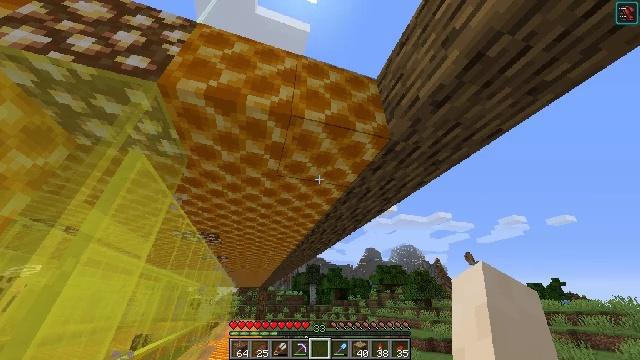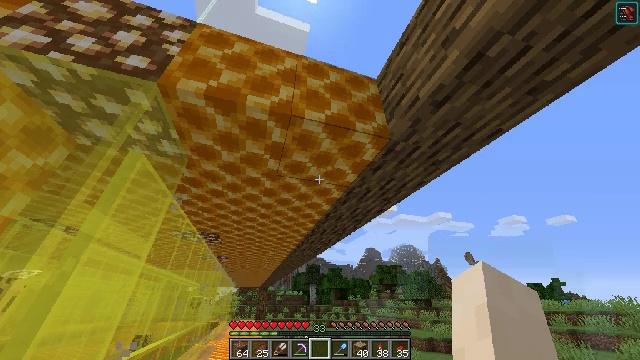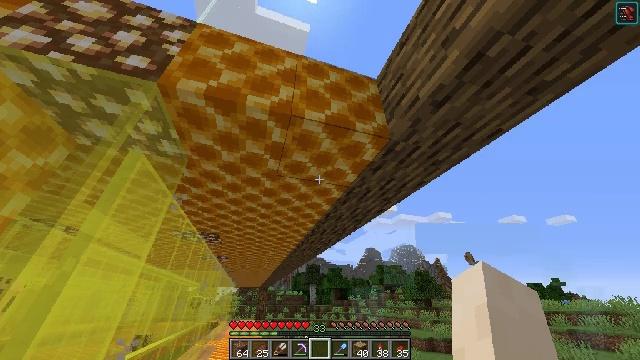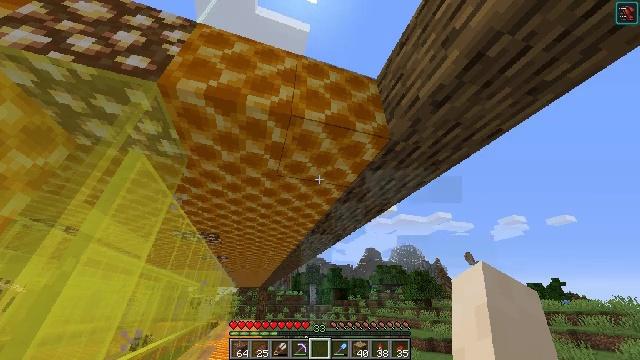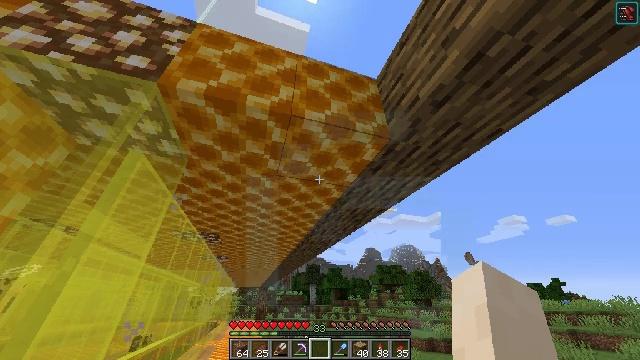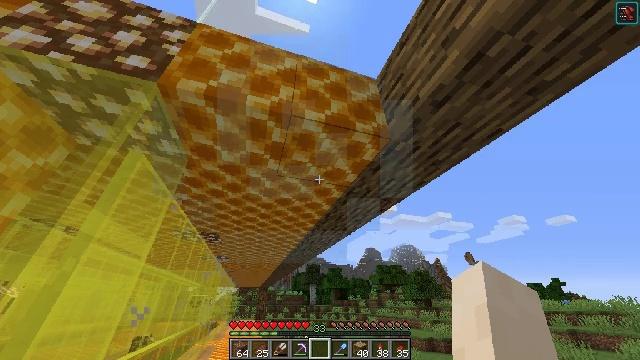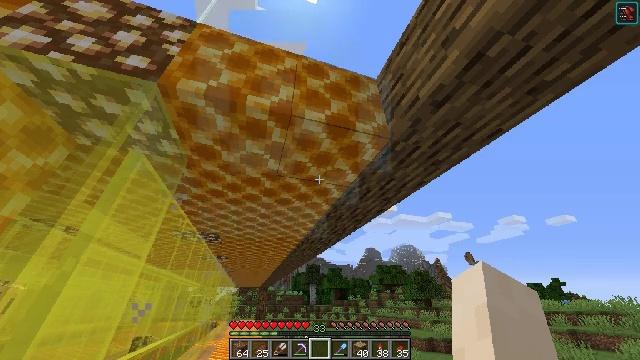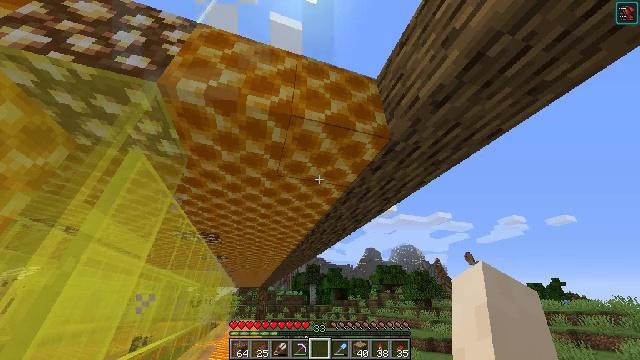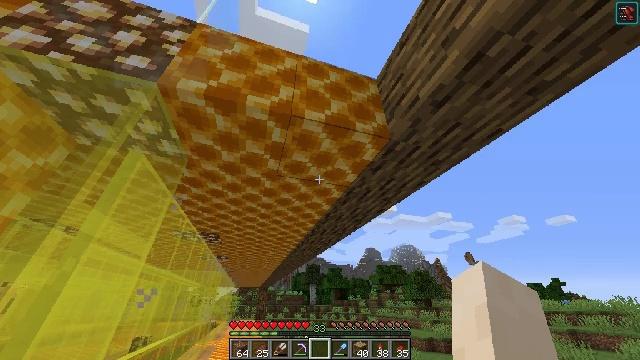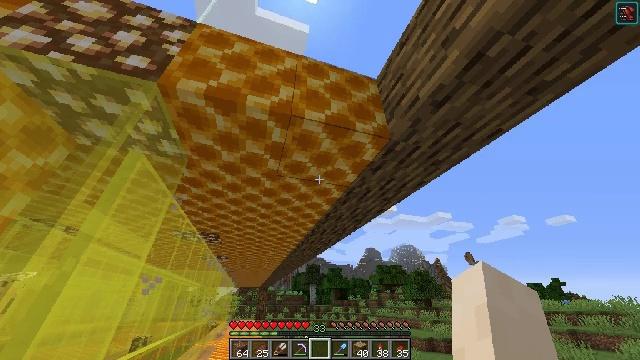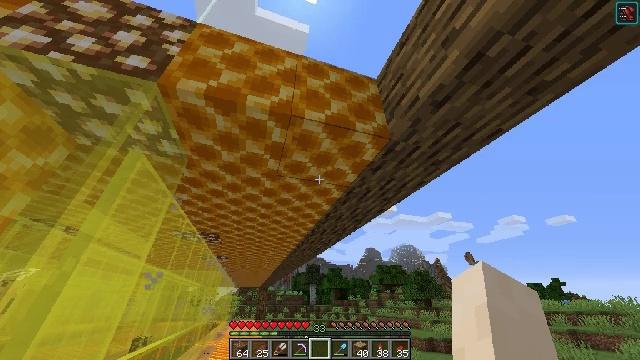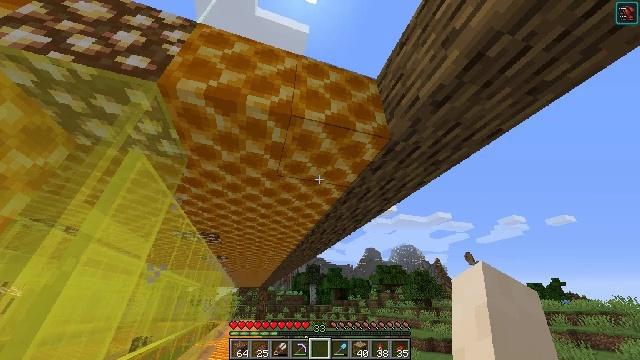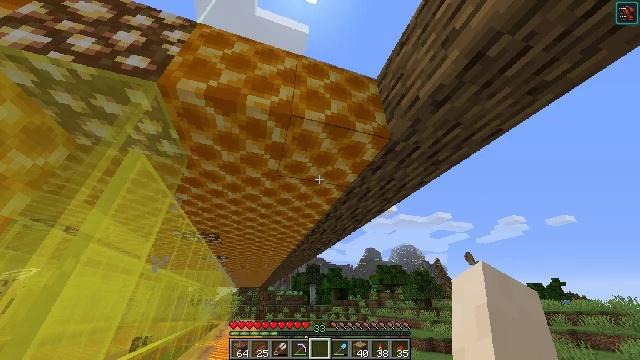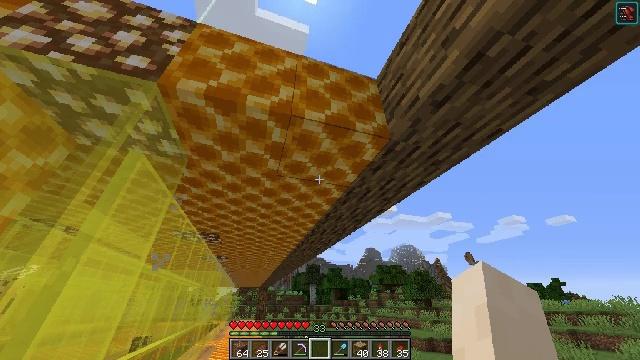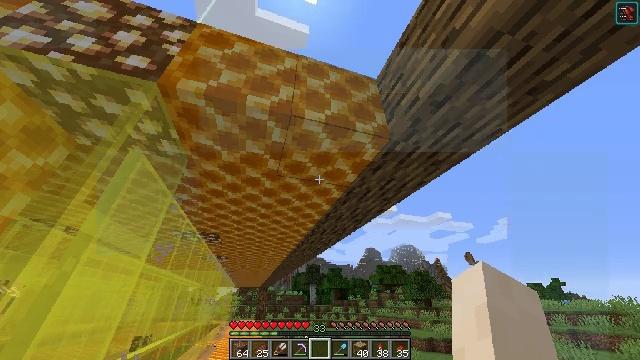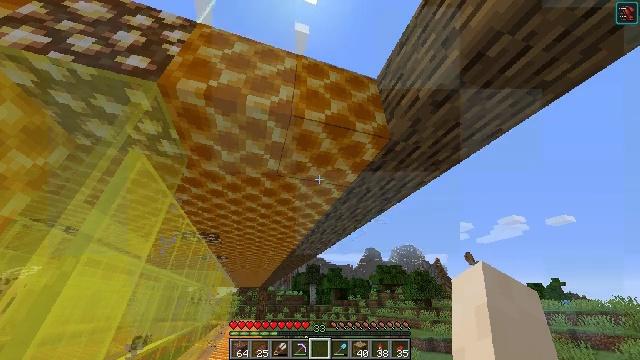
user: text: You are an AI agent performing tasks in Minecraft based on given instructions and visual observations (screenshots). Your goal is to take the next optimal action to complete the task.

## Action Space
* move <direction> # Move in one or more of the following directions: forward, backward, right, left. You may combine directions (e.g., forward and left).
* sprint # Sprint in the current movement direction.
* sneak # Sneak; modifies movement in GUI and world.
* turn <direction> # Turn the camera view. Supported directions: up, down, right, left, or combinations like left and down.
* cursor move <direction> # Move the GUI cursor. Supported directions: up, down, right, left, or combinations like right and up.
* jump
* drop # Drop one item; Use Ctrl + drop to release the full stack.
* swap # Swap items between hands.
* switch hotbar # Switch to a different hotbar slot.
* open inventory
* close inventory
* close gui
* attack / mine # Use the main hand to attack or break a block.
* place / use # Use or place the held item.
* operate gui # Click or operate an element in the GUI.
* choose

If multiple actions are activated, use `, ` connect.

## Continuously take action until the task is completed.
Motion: motion action
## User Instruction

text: Craft a honeycomb block.
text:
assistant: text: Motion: no_op
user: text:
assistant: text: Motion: no_op
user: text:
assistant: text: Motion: no_op
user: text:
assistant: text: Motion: no_op
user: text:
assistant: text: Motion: no_op
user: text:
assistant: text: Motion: no_op
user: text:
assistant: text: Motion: no_op
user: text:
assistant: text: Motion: no_op
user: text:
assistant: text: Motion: no_op
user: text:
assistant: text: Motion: no_op
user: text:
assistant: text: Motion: no_op
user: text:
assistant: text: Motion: no_op
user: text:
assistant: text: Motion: no_op
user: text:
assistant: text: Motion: no_op
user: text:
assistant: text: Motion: no_op
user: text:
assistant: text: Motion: no_op
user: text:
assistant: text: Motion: no_op
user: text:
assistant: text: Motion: no_op
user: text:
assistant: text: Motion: no_op
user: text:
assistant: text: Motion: no_op
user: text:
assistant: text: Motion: no_op
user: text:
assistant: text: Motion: no_op
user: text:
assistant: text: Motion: no_op
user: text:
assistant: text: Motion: no_op
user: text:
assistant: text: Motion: no_op
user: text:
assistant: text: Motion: no_op
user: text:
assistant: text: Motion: no_op
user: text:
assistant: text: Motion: no_op
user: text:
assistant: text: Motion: no_op
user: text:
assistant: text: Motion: no_op